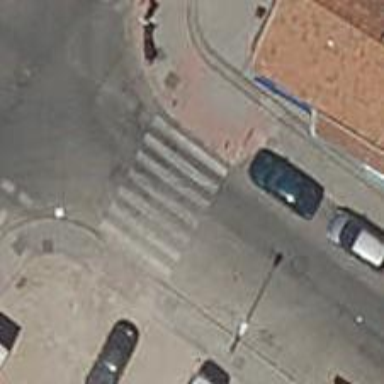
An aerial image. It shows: Marked asphalt footway with crossing markings.